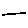
Label: line